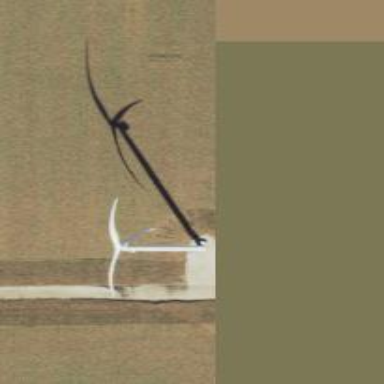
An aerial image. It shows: Wind turbine generator that utilizes wind as its source for generating electricity. It is of the horizontal axis type.